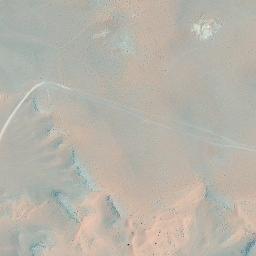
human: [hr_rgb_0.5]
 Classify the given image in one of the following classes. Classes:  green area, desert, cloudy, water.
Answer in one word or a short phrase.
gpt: desert